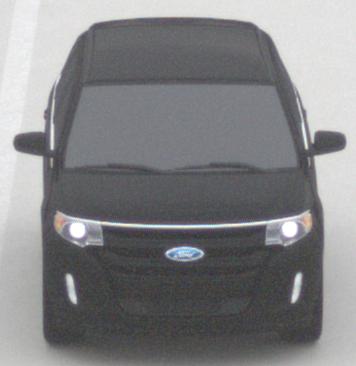
Make: Ford
Model: Edge
Detailed model: Gen. 1 Facelift
Model produced from: 2010
Model produced until: 2015
Doors: 5
Color: black
Road condition: dry road
Daytime: midday
Contrast: low contrast